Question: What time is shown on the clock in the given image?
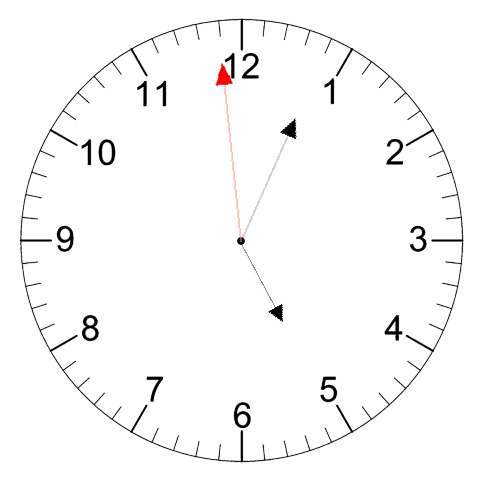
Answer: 05:03:59